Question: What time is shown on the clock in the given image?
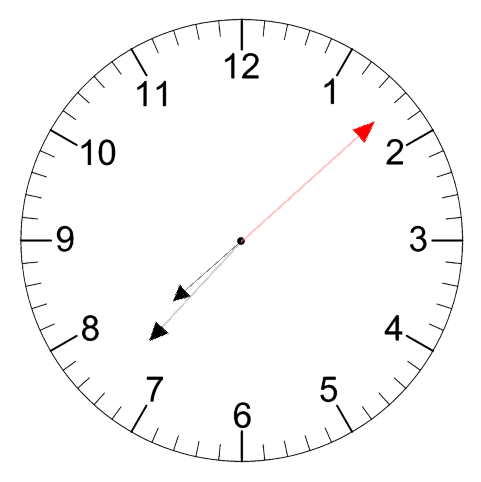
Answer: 07:37:08